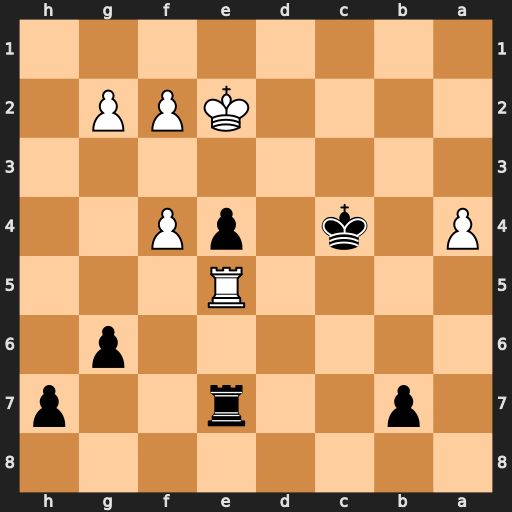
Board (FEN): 8/1p2r2p/6p1/4R3/P1k1pP2/8/4KPP1/8
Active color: b
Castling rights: -
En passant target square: -
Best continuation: Rxe5 fxe5 Kd5 f4 exf3+ Kxf3 Kxe5